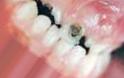
Condition: Caries